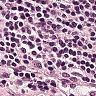
Metastatic tissue present: no